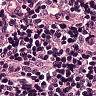
Metastatic tissue present: no